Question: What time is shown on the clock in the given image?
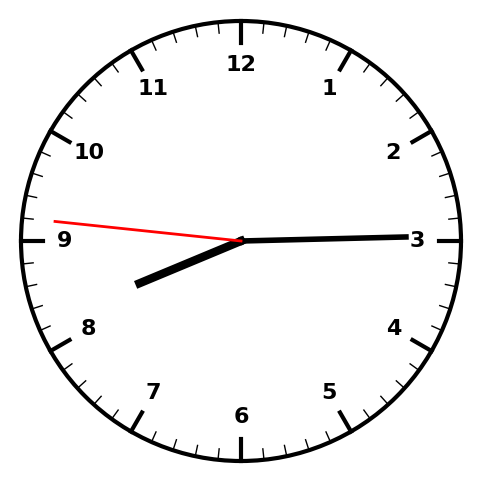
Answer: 08:14:46